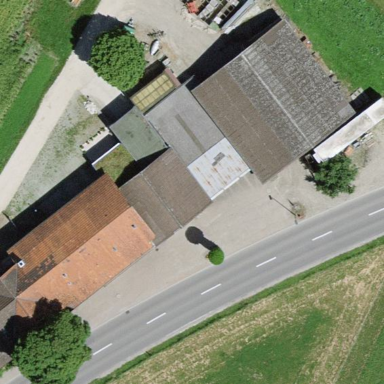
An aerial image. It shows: Farmyard area.